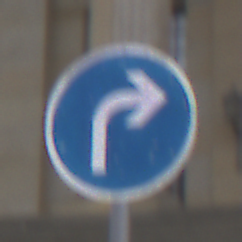
Verkehrszeichen: VorgeschriebeneFahrtrichtungRechts
Umgebung: Outdoor, Urban
Tageszeit: Midday
Wetter: Overcast
Licht: Natural
Jahreszeit: NotSpecified
Kontrast: LowContrast